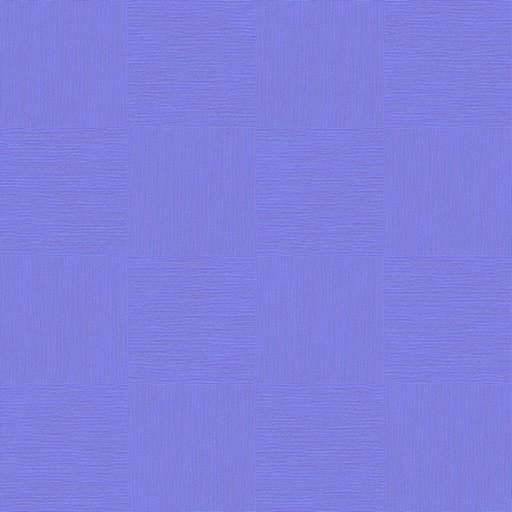
carpet cloth fabric floor green tiled